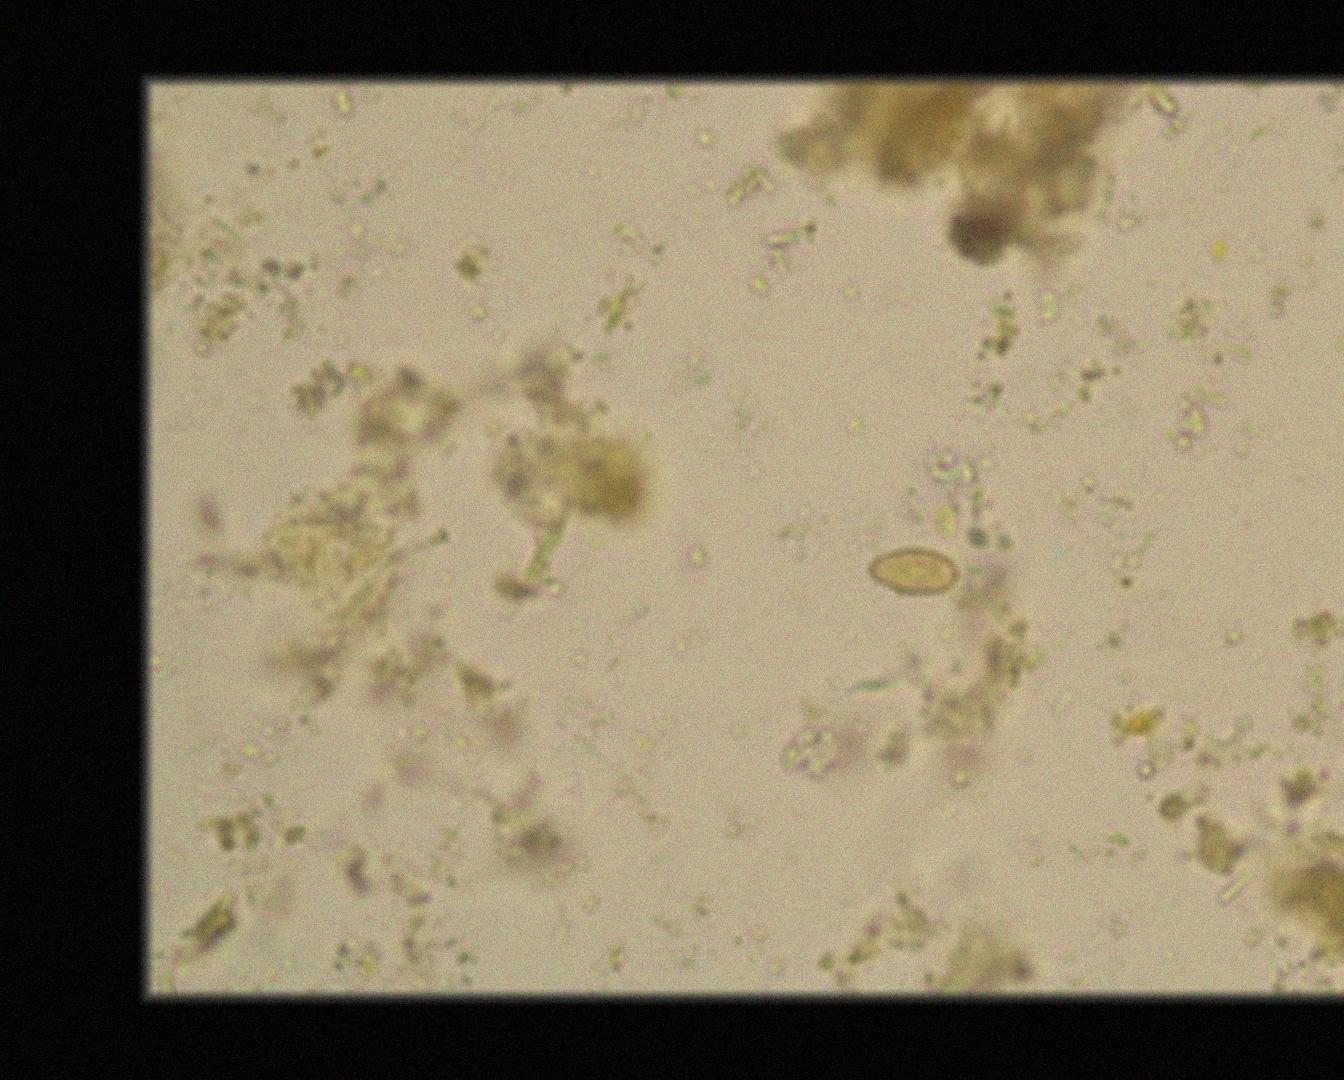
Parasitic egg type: Opisthorchis viverrine